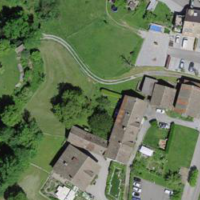
EUNIS habitat code: 55
Species observed at this site:
Lysimachia nummularia
Cirsium arvense
Melittis melissophyllum